Question: I'd like to make a list adapter that formats views like this:

I want to be able to fire a different onClick when the user clicks the image. I have defined the onClick on the image itself in the getView() override, but how do I then get the position of the line that was clicked so I can update the record in the database to record the action?
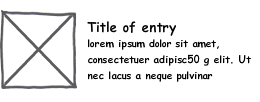
Answer: First, you need the ListView which represents the adapter. If you store this somewhere already, great; if not, you can take the View which is passed to onClick() and call its getParent() method twice (or more, if the image is nested deeper within the clicked item's view) to get the ListView.
From there, call ListView.getPositionForView() on the View passed into onClick(). This will give you an int representing the position of the clicked item within the list adapter. From there, you can do whatever you want with it.
For example:
'''
public void onClick(View v){
ListView lv = (ListView)(v.getParent().getParent()); // you may need more getParent()s and/or extra casting
int position = lv.getPositionForView(v);
/* Do whatever database stuff
* You want to do
*/
}
'''